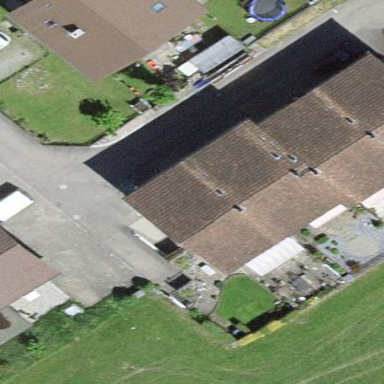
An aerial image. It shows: Terrace building.